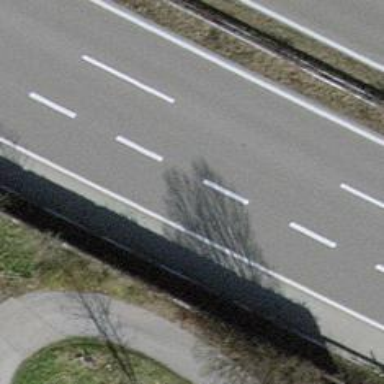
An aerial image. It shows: Motorway link.